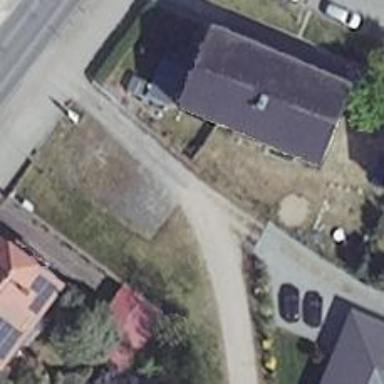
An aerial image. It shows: Driveway.